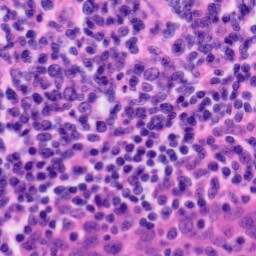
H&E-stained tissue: Tonsil